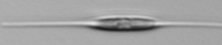
Label: Cylindrotheca